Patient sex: F
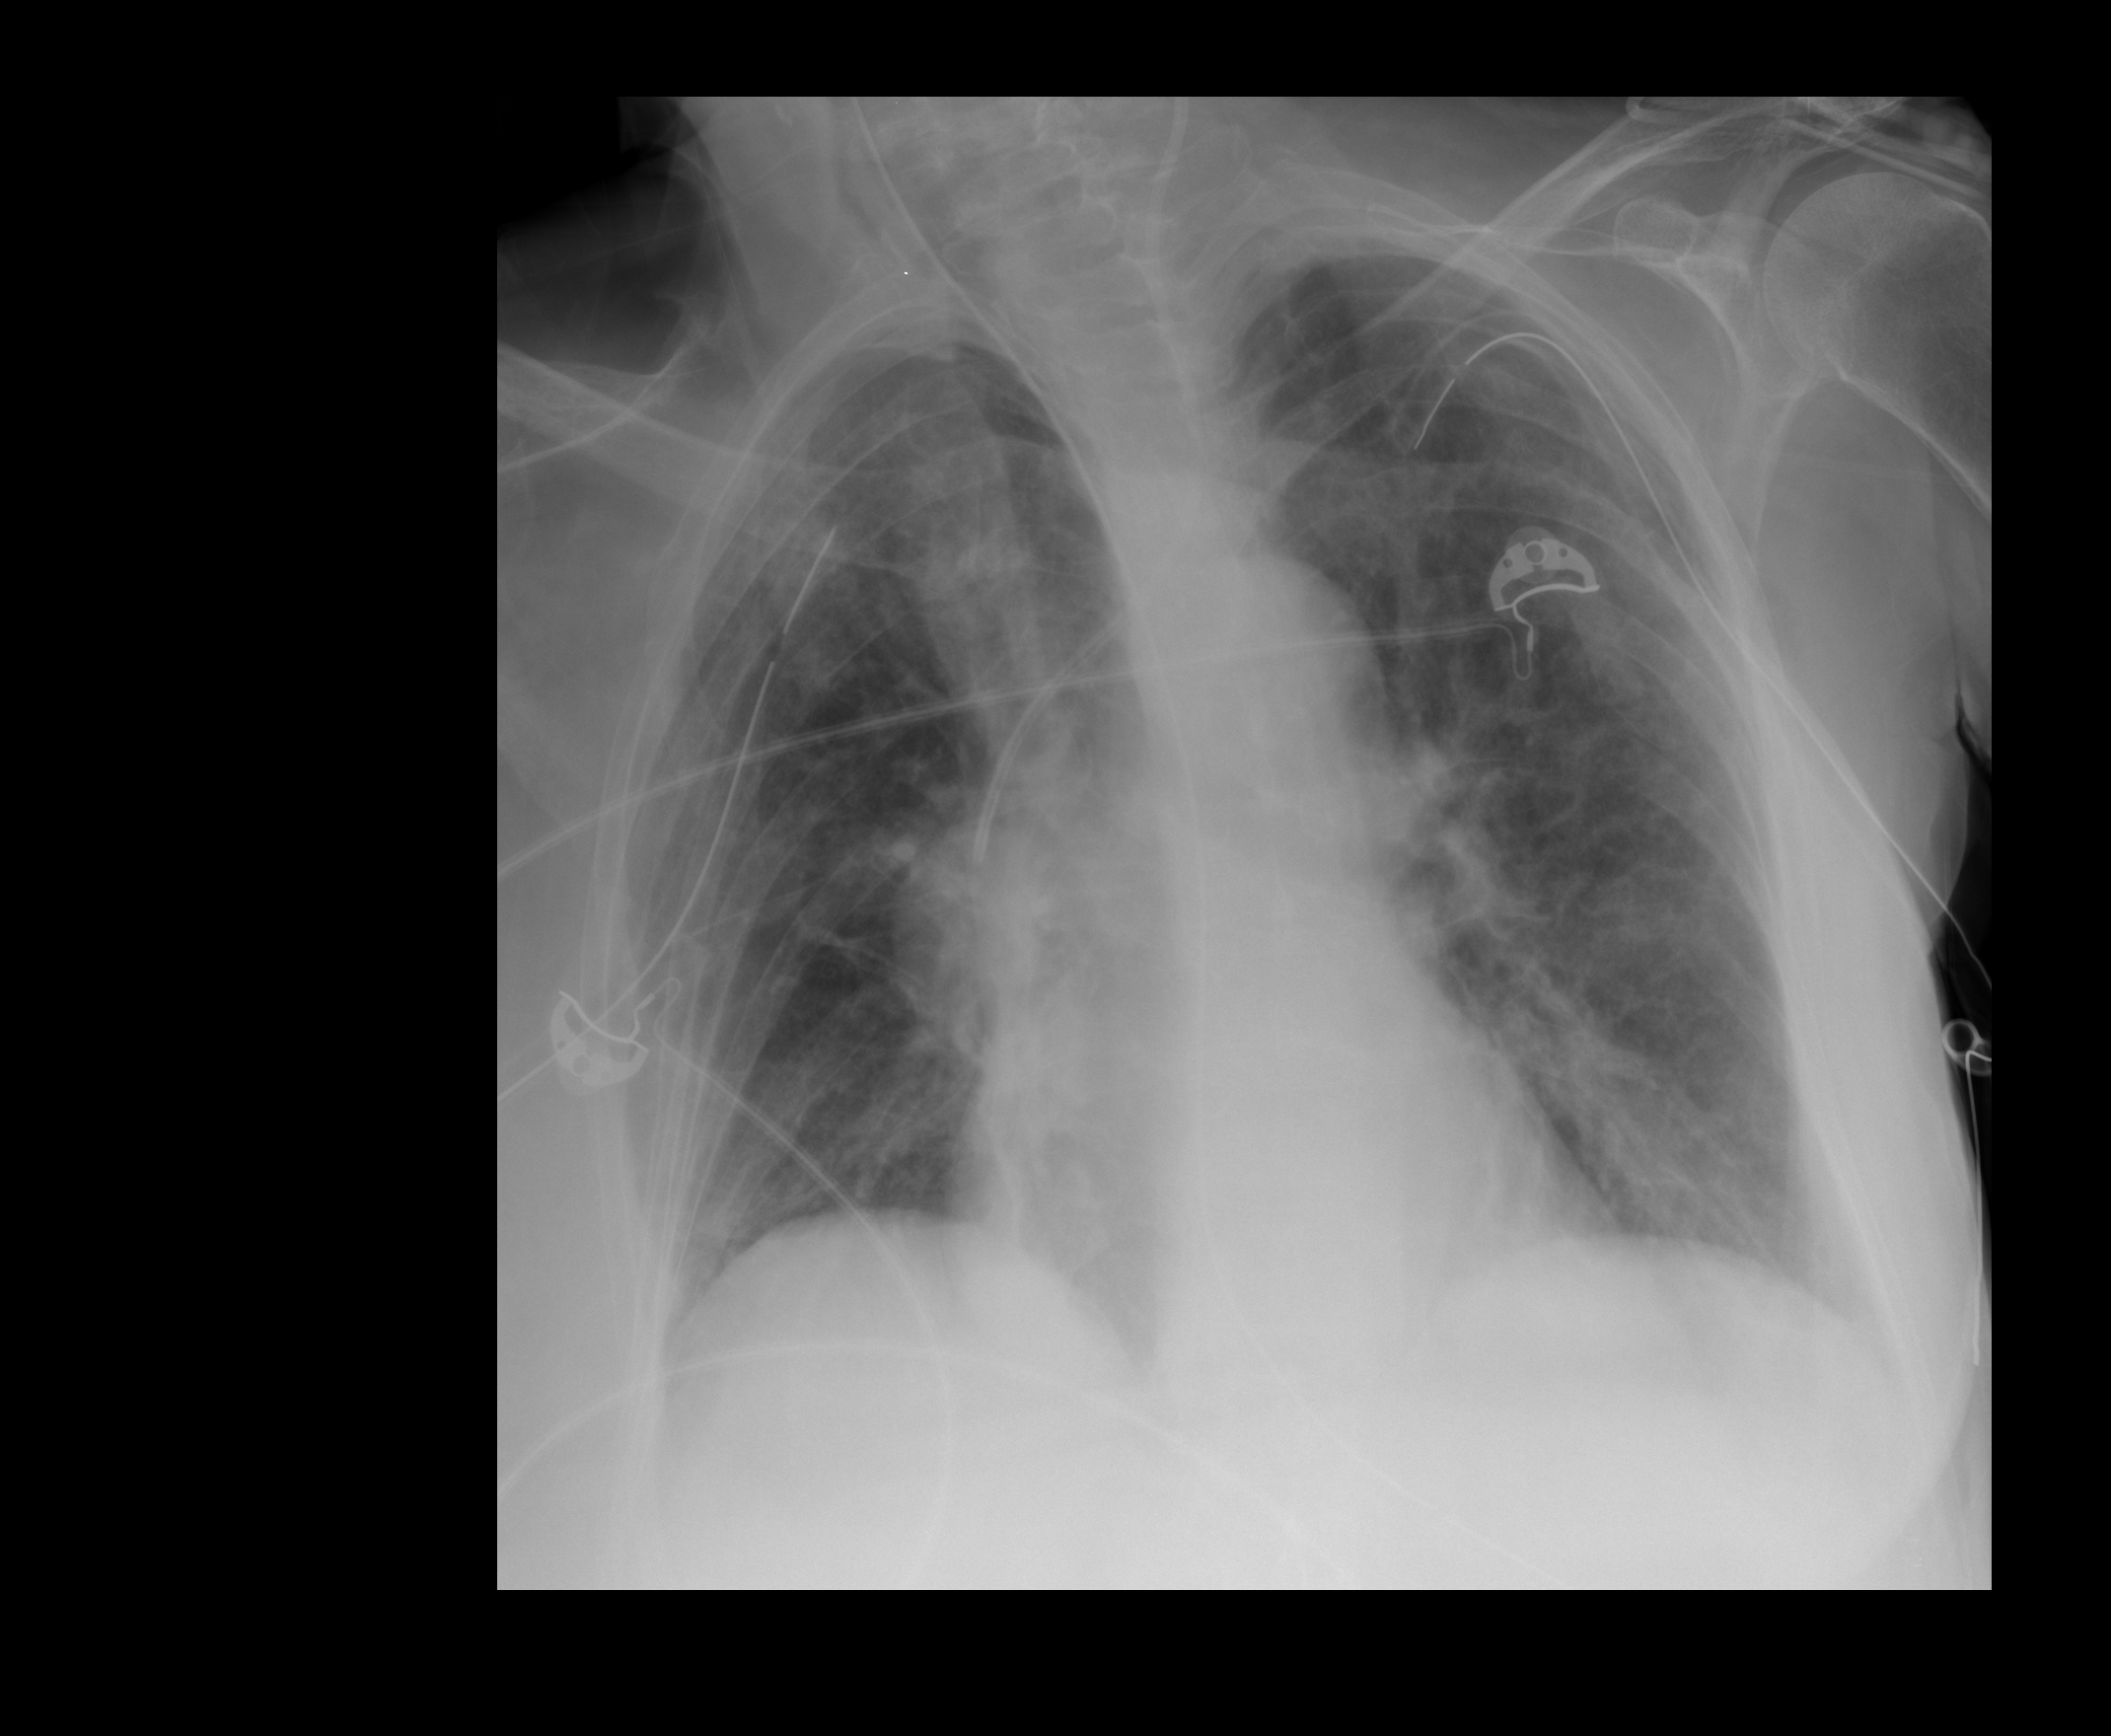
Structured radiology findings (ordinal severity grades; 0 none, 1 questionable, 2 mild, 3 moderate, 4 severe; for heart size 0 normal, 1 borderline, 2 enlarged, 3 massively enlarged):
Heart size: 1
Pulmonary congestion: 3
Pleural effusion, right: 0
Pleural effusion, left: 0
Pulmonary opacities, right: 2
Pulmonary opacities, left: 2
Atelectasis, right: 2
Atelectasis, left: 2